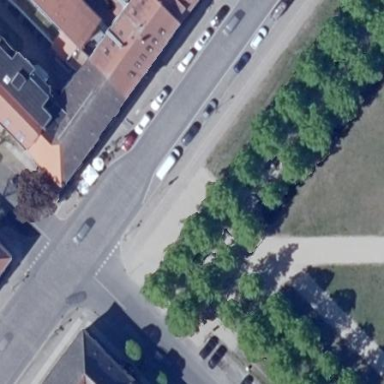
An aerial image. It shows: Pedestrian road with compacted surface.